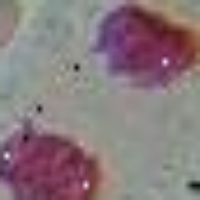
Label: telophase